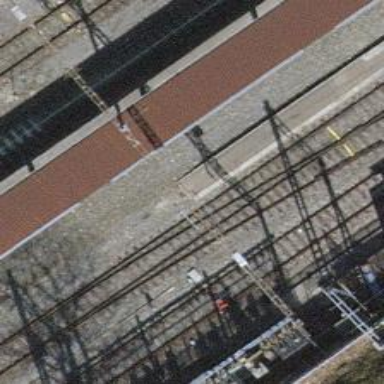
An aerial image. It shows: Electrified rail siding with contact line.